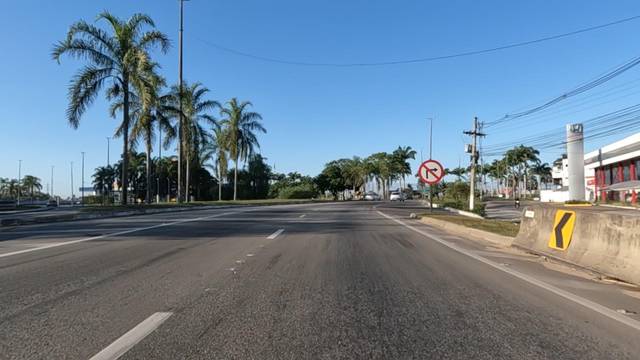
Region: Brazil
Coordinates: -21.764, -41.347